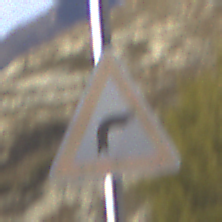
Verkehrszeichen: KurveRechts
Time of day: MorningAfternoon
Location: Outdoor (Nature)
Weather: PartlyCloudy
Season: NotSpecified
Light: Natural